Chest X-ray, PA view. Patient: 67 years old, sex M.
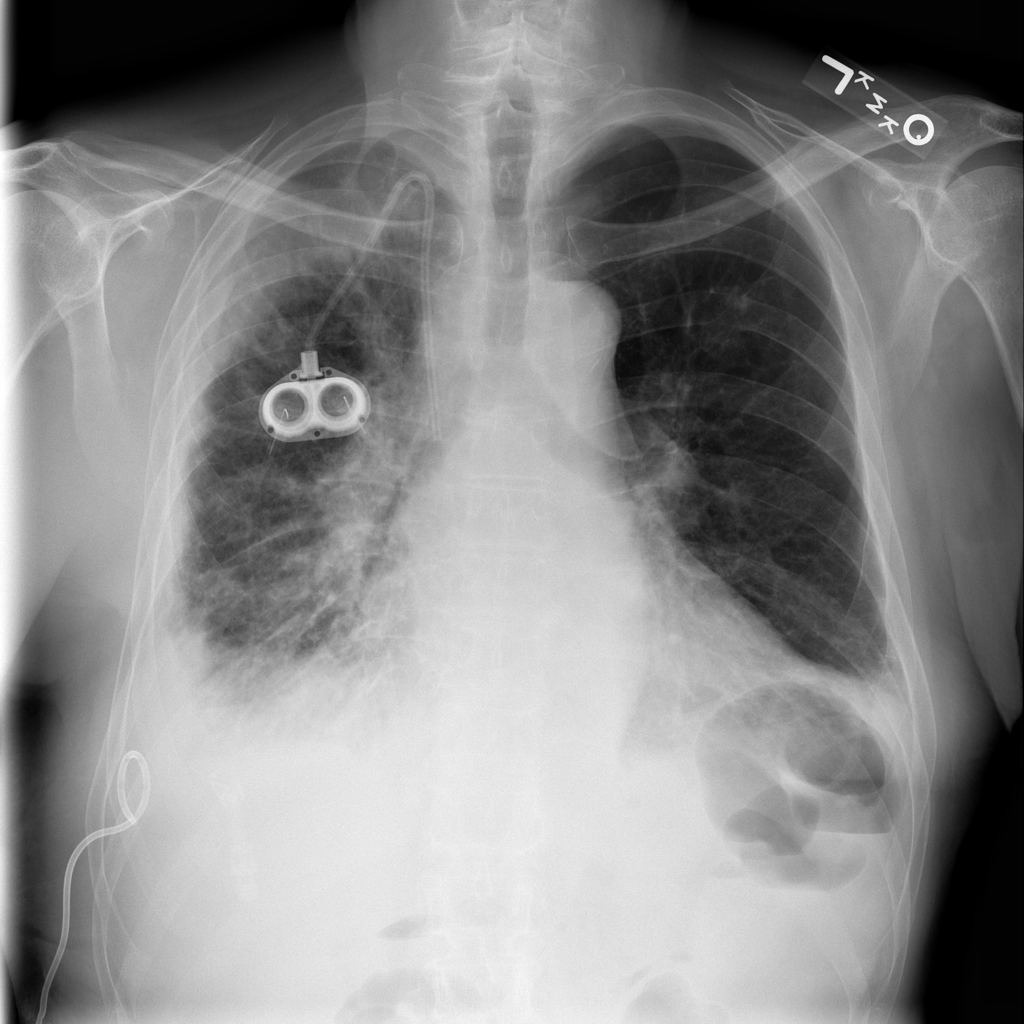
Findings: Effusion, Infiltration, Nodule, Pleural_Thickening